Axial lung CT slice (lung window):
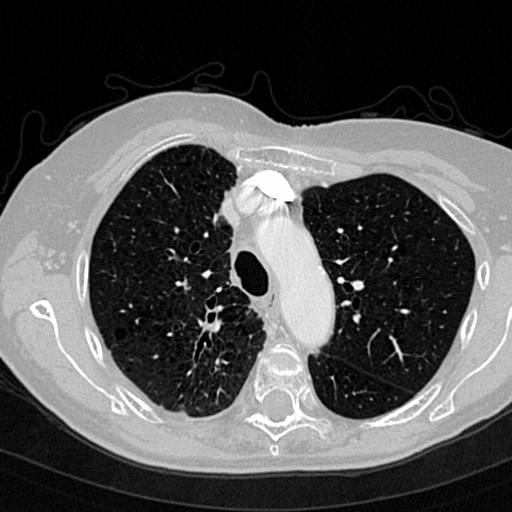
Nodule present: no